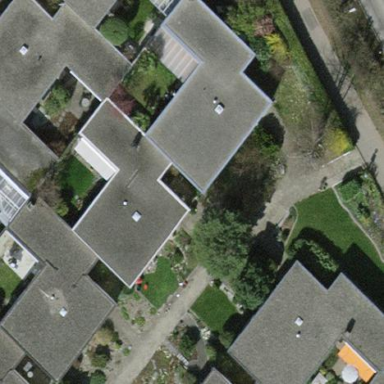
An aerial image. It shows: Terrace building.